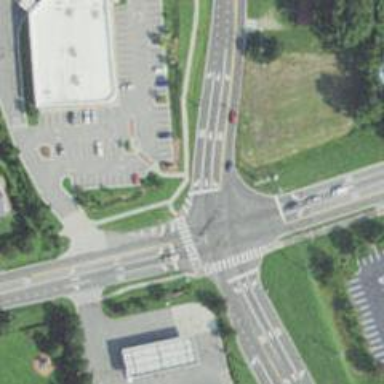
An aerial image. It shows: Marked road crossing.